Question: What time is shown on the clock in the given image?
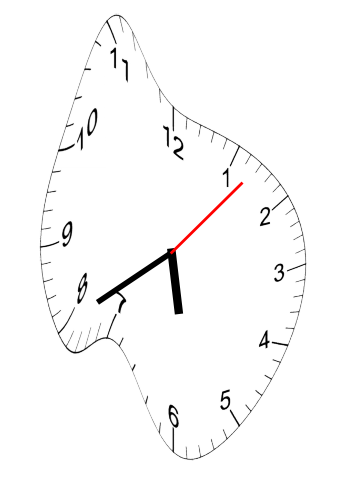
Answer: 05:40:07